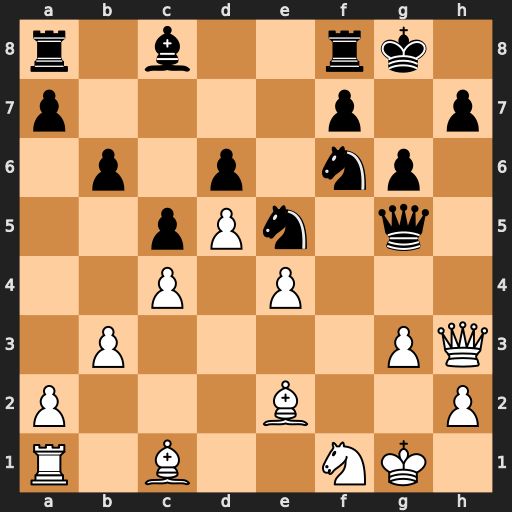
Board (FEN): r1b2rk1/p4p1p/1p1p1np1/2pPn1q1/2P1P3/1P4PQ/P3B2P/R1B2NK1
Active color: w
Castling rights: -
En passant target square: -
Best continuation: Qg2 Nxe4 Bxg5